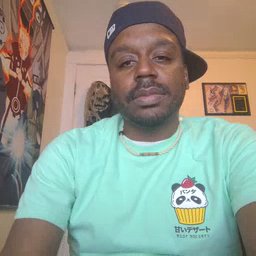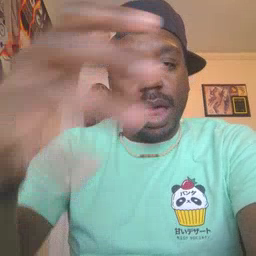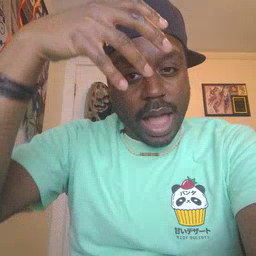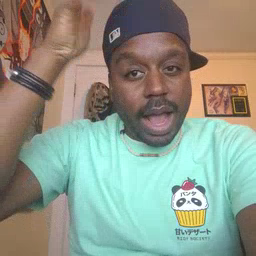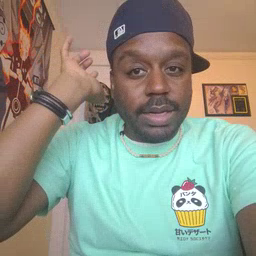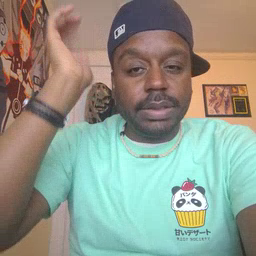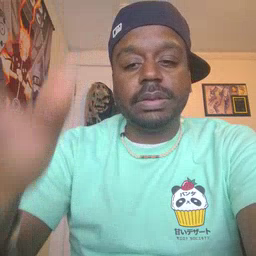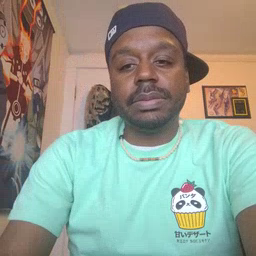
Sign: lion